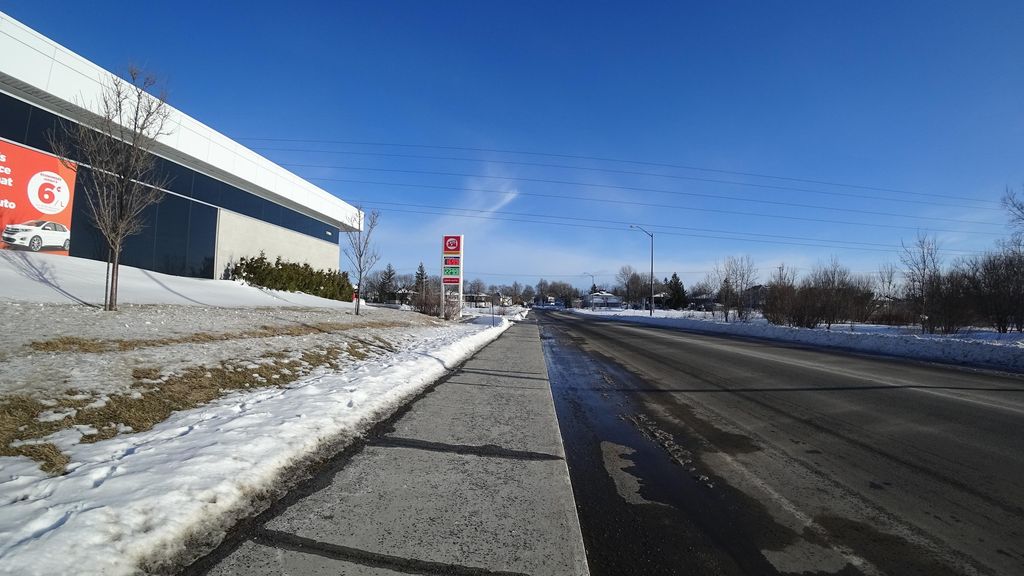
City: quebec_city